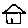
Label: house